Interaction volume radius: 5 \u00c5
Interaction volume height: 30 \u00c5
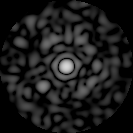
Disorder parameter: 0.8288